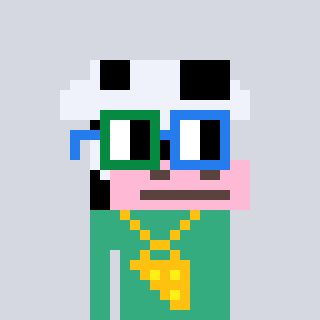
a pixel art character with square green and blue glasses, a cow-shaped head and a teal-colored body on a cool background